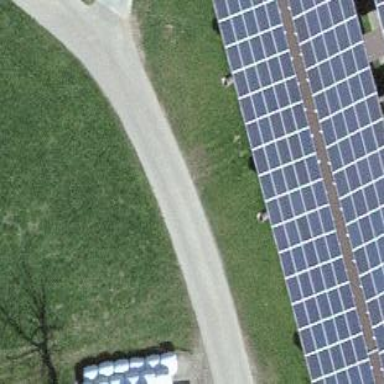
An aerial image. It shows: Solar power generator using photovoltaic panels.